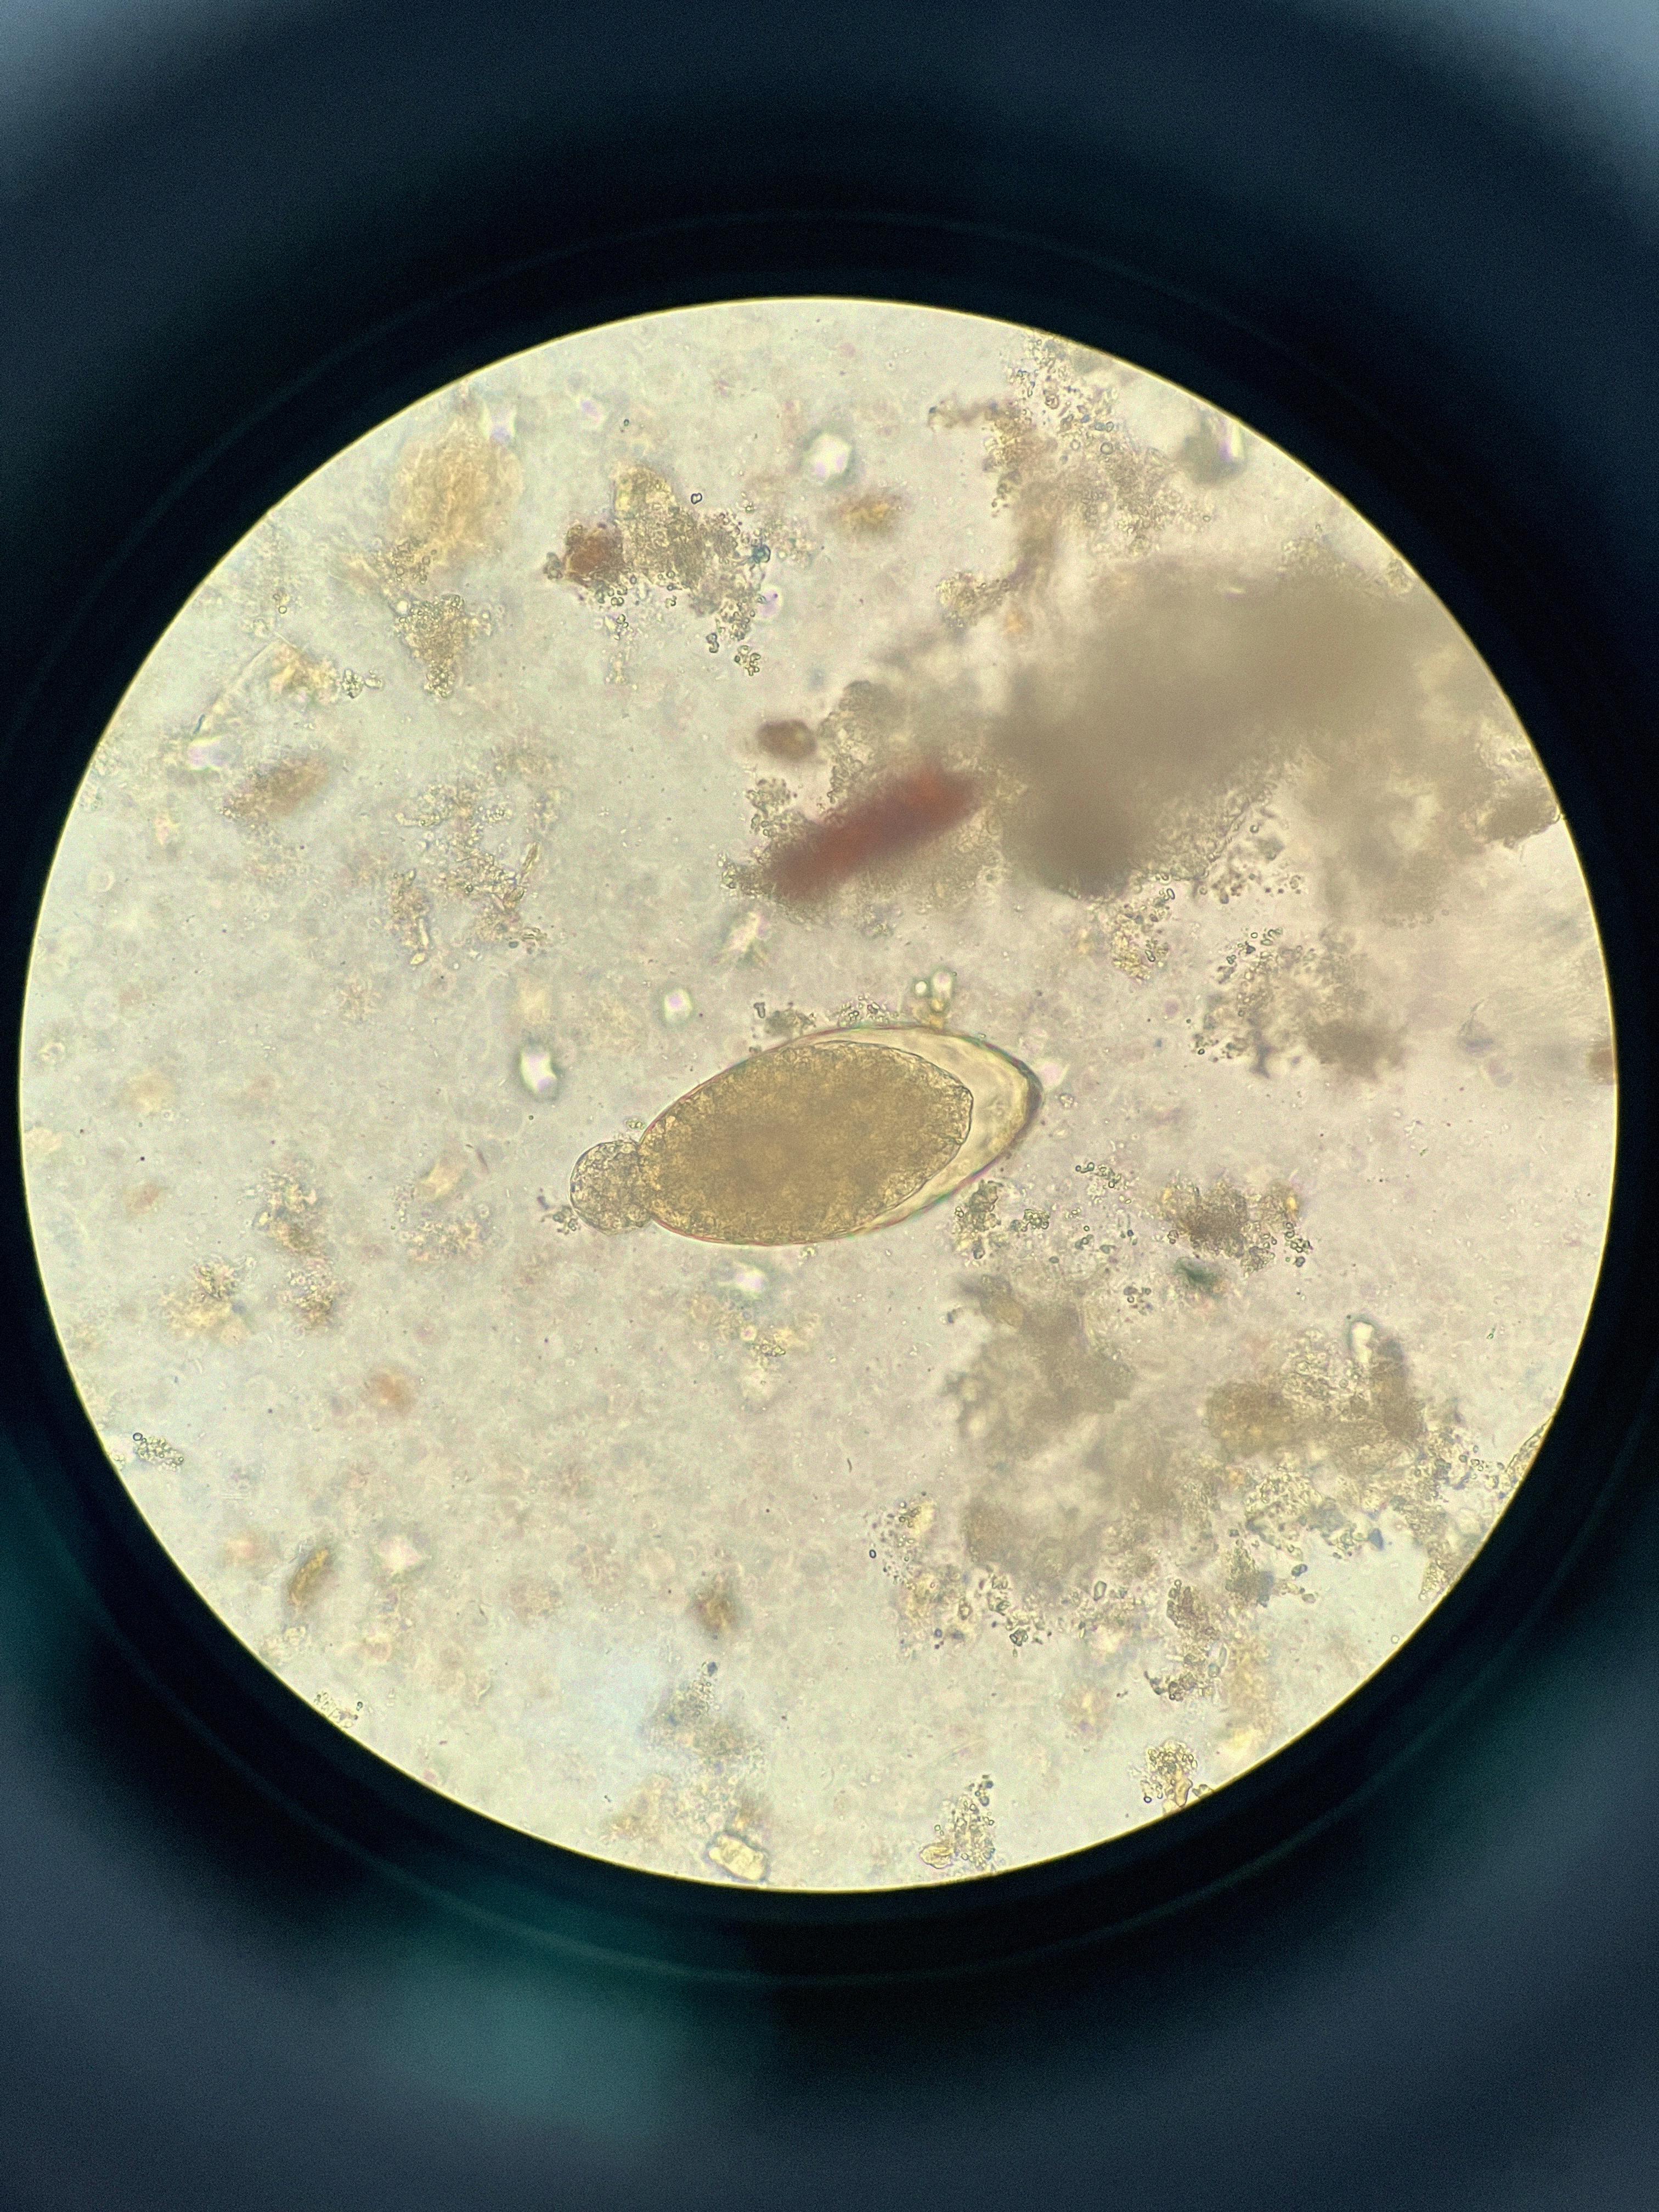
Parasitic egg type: Fasciolopsis buski